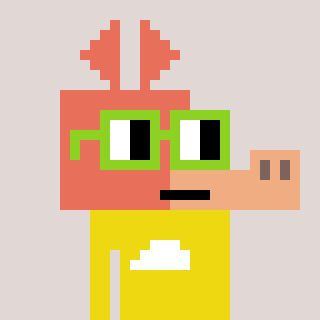
a pixel art character with square light green glasses, a aardvark-shaped head and a yellow-colored body on a warm background